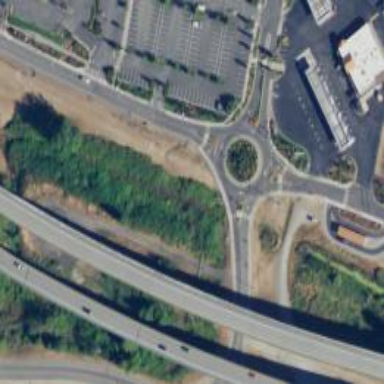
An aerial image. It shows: Unclassified road that forms roundabout at the junction.